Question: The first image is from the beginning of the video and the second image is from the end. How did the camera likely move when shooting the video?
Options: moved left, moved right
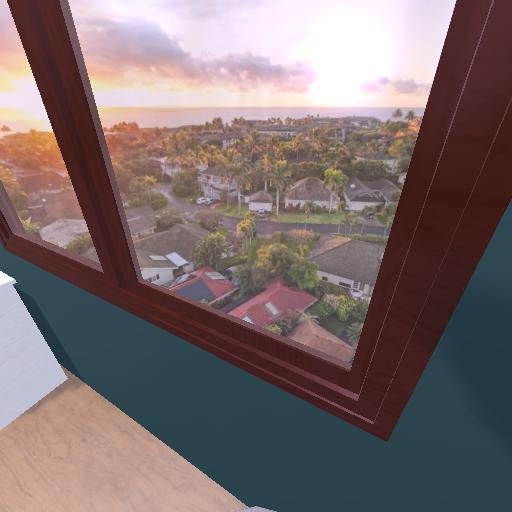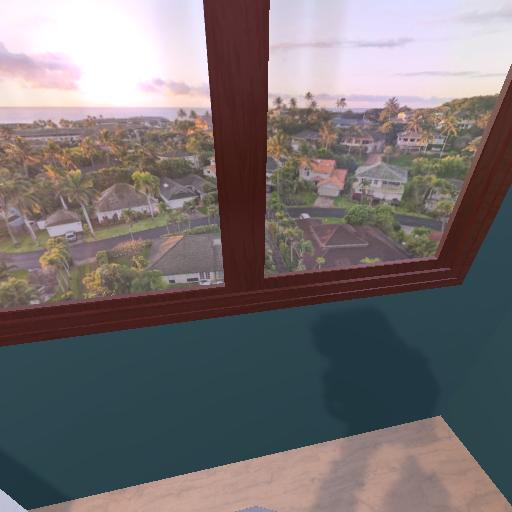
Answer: moved left